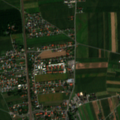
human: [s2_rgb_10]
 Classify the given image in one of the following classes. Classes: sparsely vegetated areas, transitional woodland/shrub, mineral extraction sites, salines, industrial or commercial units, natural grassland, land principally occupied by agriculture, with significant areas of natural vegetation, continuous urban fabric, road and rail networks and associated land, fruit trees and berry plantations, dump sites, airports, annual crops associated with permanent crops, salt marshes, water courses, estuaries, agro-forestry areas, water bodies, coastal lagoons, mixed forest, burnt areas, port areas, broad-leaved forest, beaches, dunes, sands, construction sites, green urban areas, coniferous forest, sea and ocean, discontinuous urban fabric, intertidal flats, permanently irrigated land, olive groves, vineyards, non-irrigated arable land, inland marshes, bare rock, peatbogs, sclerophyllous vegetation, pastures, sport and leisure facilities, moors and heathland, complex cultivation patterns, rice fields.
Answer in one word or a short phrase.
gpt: discontinuous urban fabric, non-irrigated arable land